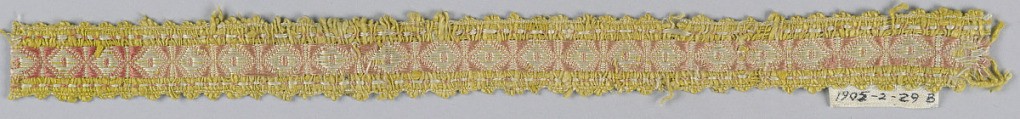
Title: Trimming
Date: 17th century
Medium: silk Technique: woven
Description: Design of white lozenges set in a red square with yellow borders and a scalloped picot edge.